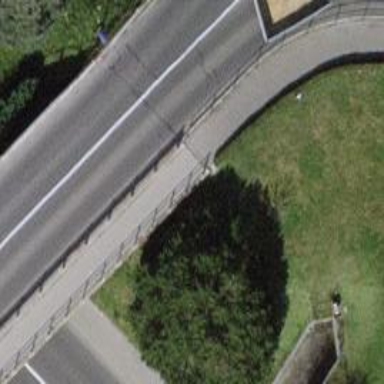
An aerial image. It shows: Sidewalk bridge over footway.